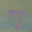
Label: 7